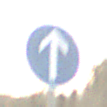
Verkehrszeichen: VorgeschriebeneFahrtrichtungGeradeaus
Umgebung: Outdoor, RoadRail
Tageszeit: SunriseSunset
Wetter: PartlyCloudy
Licht: Natural
Jahreszeit: NotSpecified
Kontrast: LowContrast